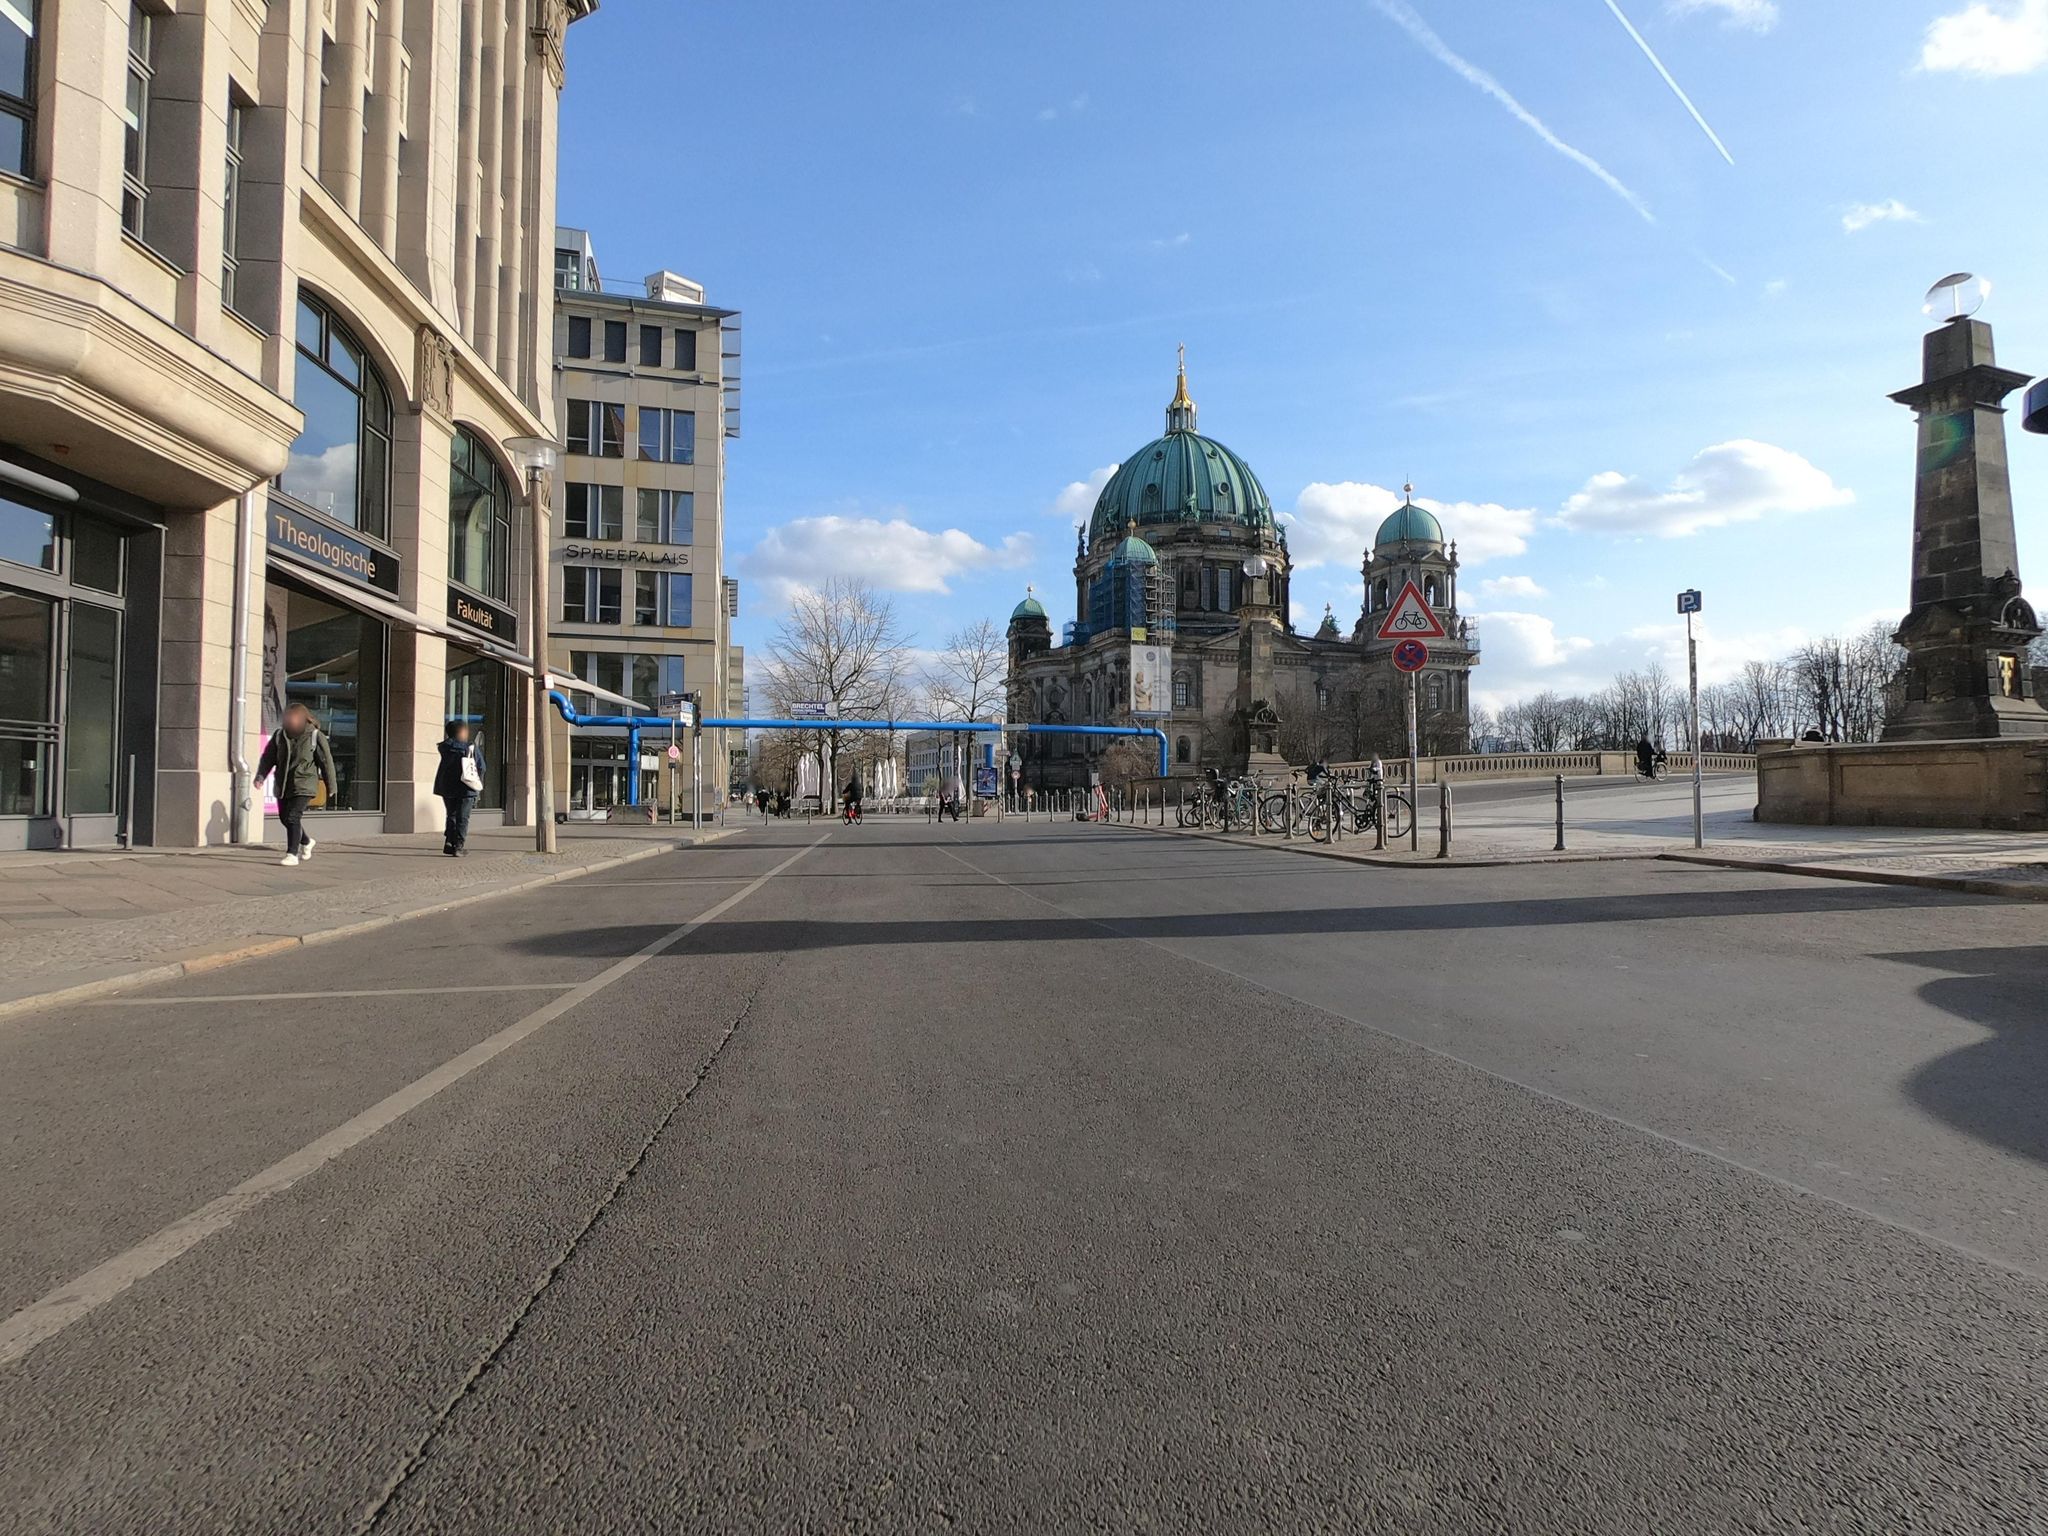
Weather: clear
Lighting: day
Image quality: good
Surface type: cycling surface
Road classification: tertiary
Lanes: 1
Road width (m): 12.2
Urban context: urban centre
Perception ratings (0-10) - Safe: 8.81, Lively: 5.75, Beautiful: 9.09, Boring: 5.59, Depressing: 2.27, Wealthy: 4.73